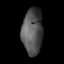
Tissue: lung
Cell type: Epithelial cells
Senescence score: 0.2109
Nuclear area (px): 936
Mean DAPI intensity: 82.705